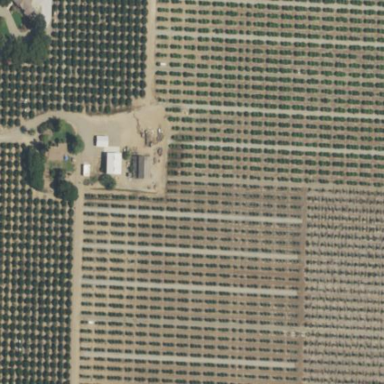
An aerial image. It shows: Orange orchard with beautiful orange trees.